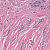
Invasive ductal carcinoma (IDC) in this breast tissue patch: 1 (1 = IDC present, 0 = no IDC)